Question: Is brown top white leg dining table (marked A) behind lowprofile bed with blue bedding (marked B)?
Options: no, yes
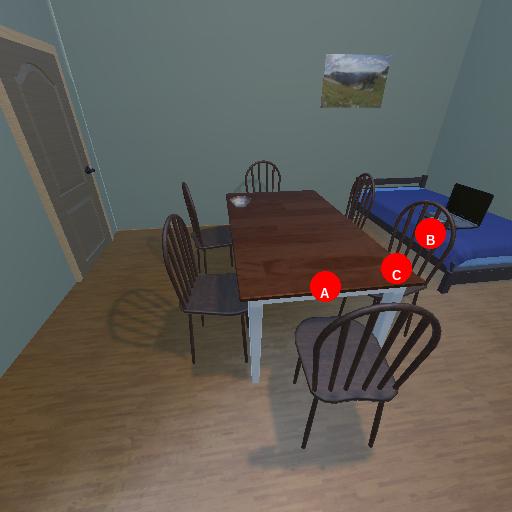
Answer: no